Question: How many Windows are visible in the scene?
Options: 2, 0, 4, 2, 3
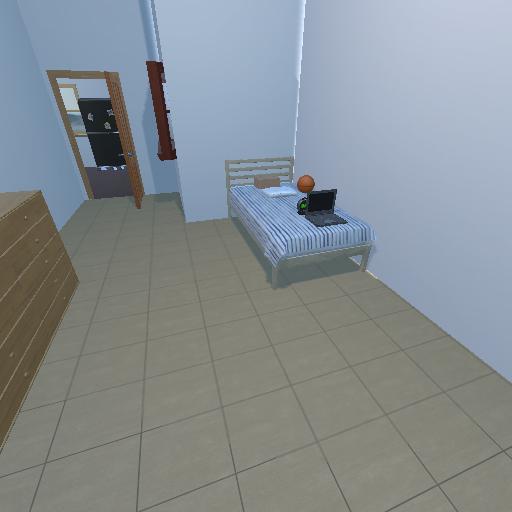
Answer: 2